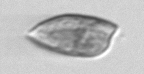
Label: Prorocentrum_dentatum